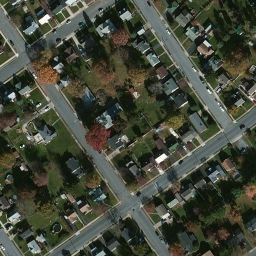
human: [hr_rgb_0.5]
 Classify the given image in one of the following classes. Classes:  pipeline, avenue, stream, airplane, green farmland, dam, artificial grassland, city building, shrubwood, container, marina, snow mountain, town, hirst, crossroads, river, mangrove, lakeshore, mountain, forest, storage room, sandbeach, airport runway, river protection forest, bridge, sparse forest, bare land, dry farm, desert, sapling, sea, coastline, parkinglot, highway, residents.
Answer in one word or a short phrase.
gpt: town